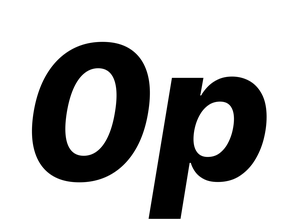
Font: Inter-Italic_ExtraBold_Italic